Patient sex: M
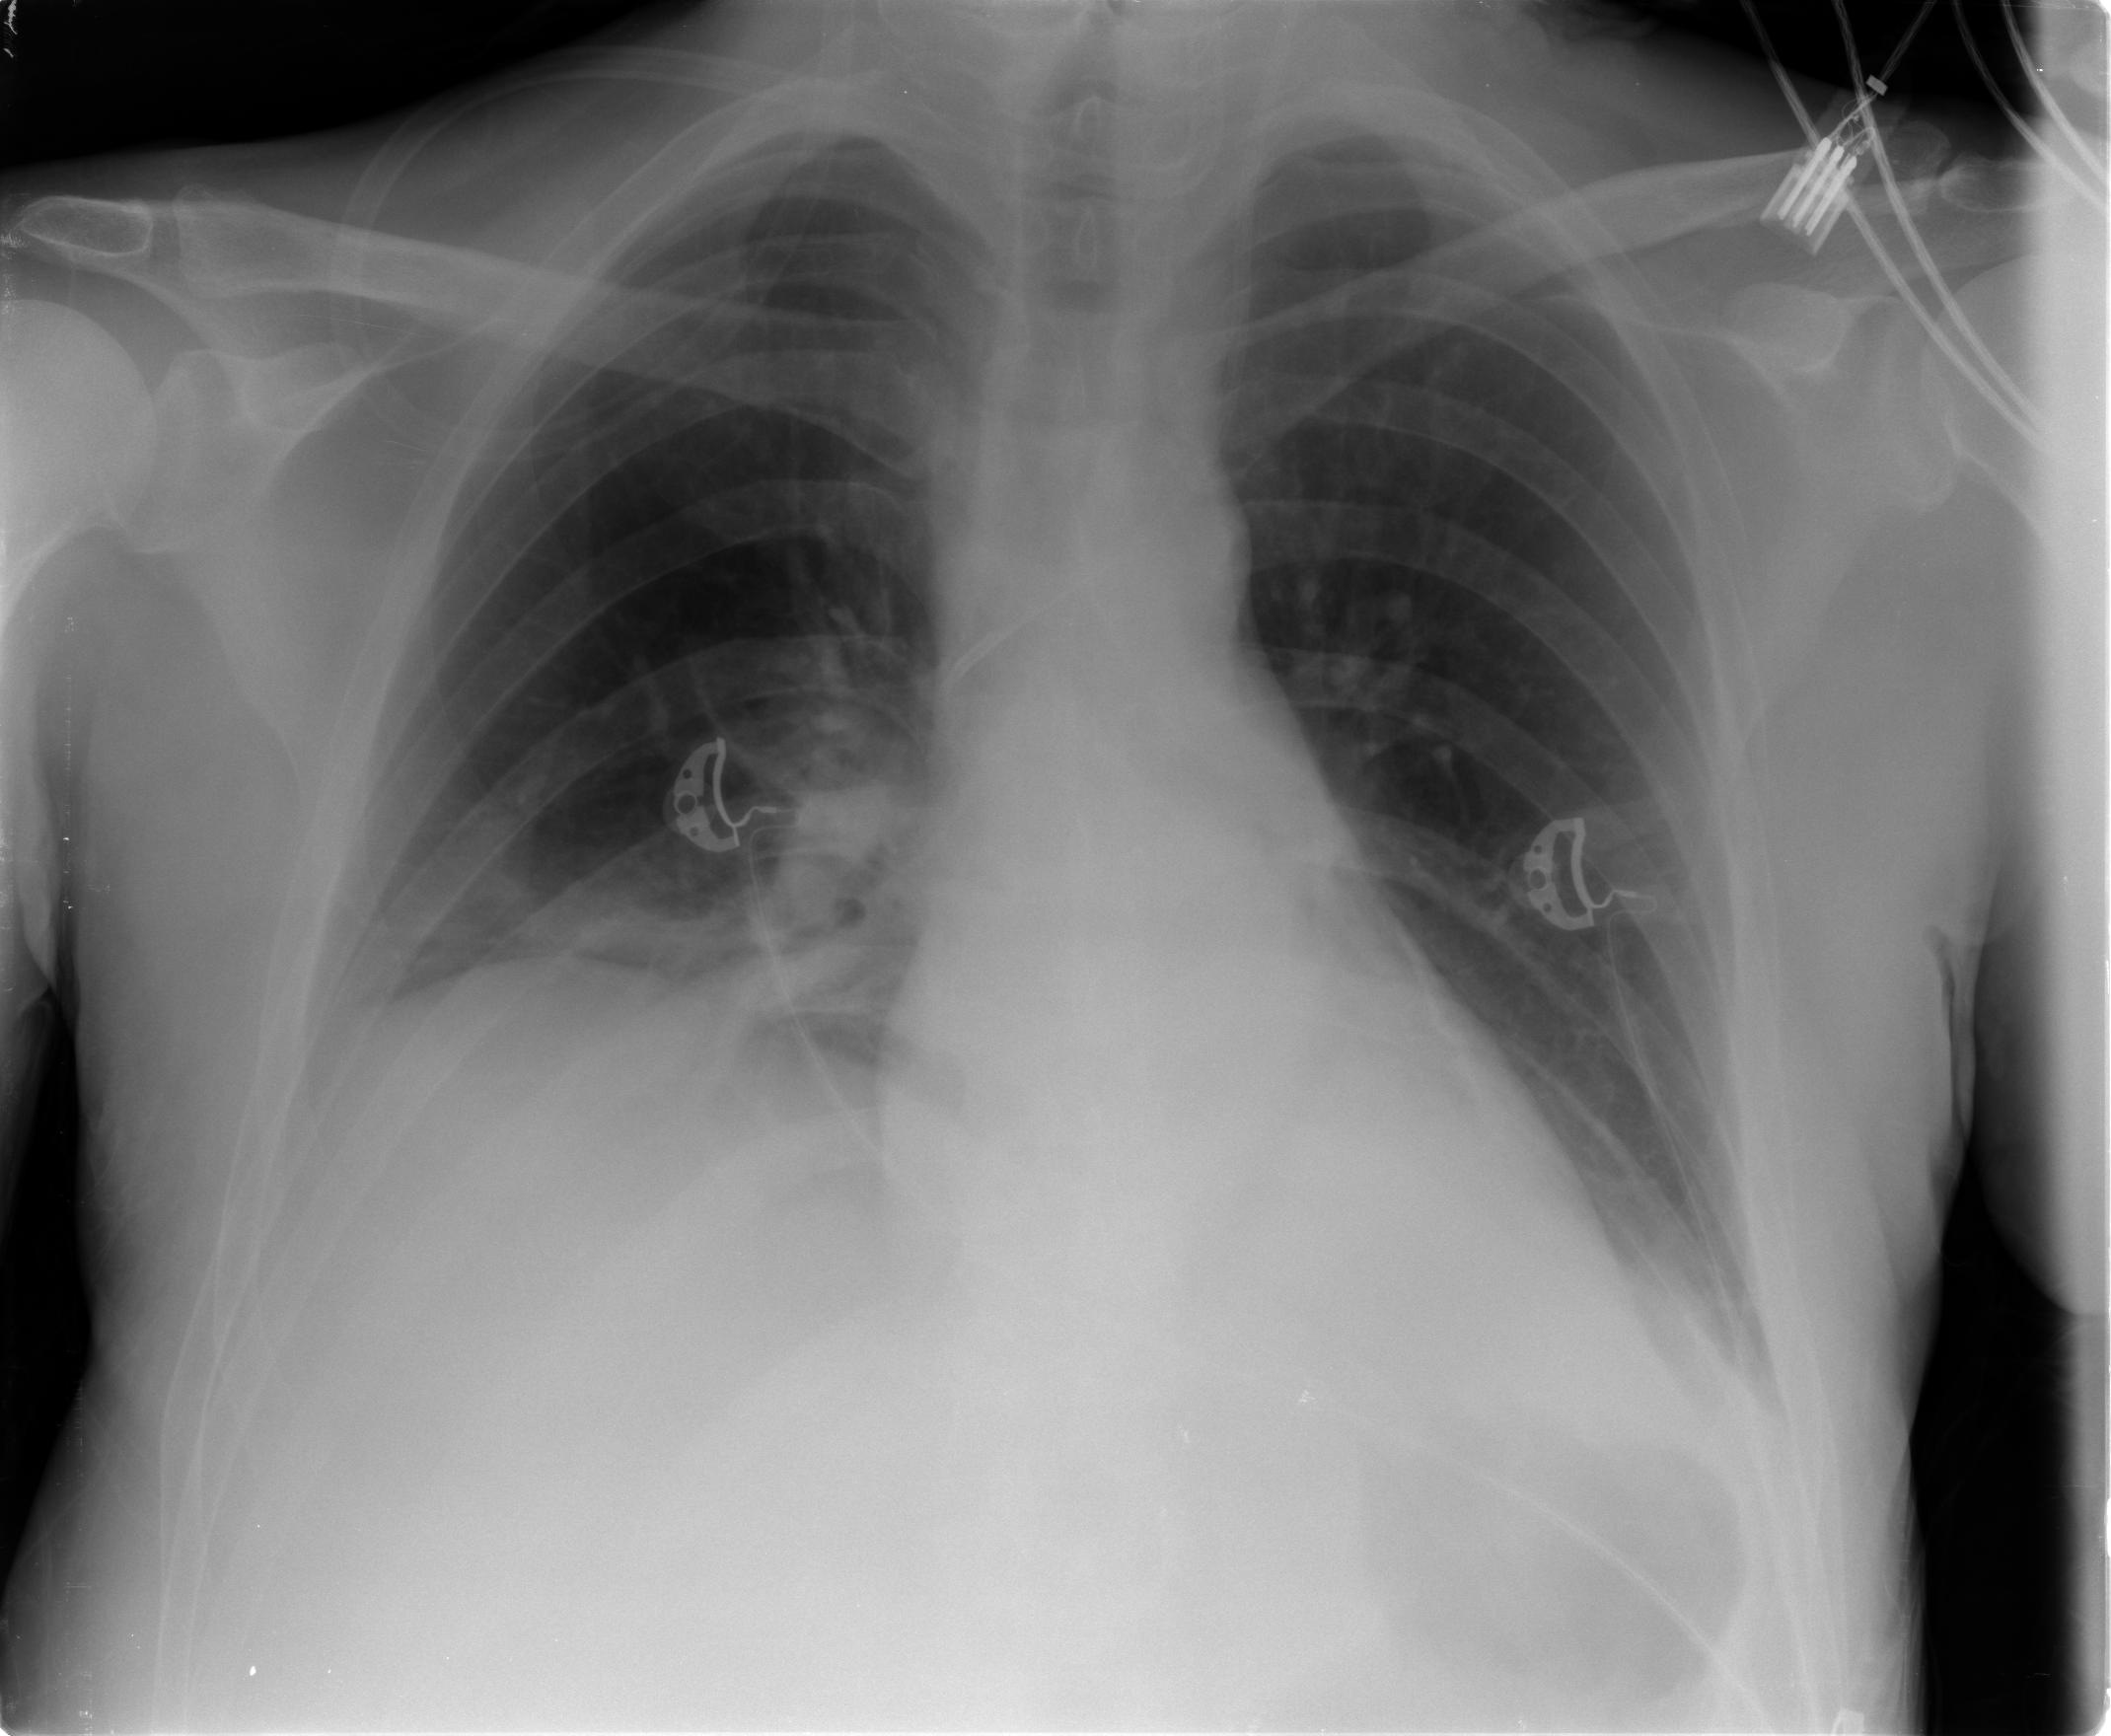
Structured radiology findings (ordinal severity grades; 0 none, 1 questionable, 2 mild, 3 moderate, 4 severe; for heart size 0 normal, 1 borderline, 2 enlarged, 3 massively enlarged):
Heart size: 0
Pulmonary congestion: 0
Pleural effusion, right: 0
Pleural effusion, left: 0
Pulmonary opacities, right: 2
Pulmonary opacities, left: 0
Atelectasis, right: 2
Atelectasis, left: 0